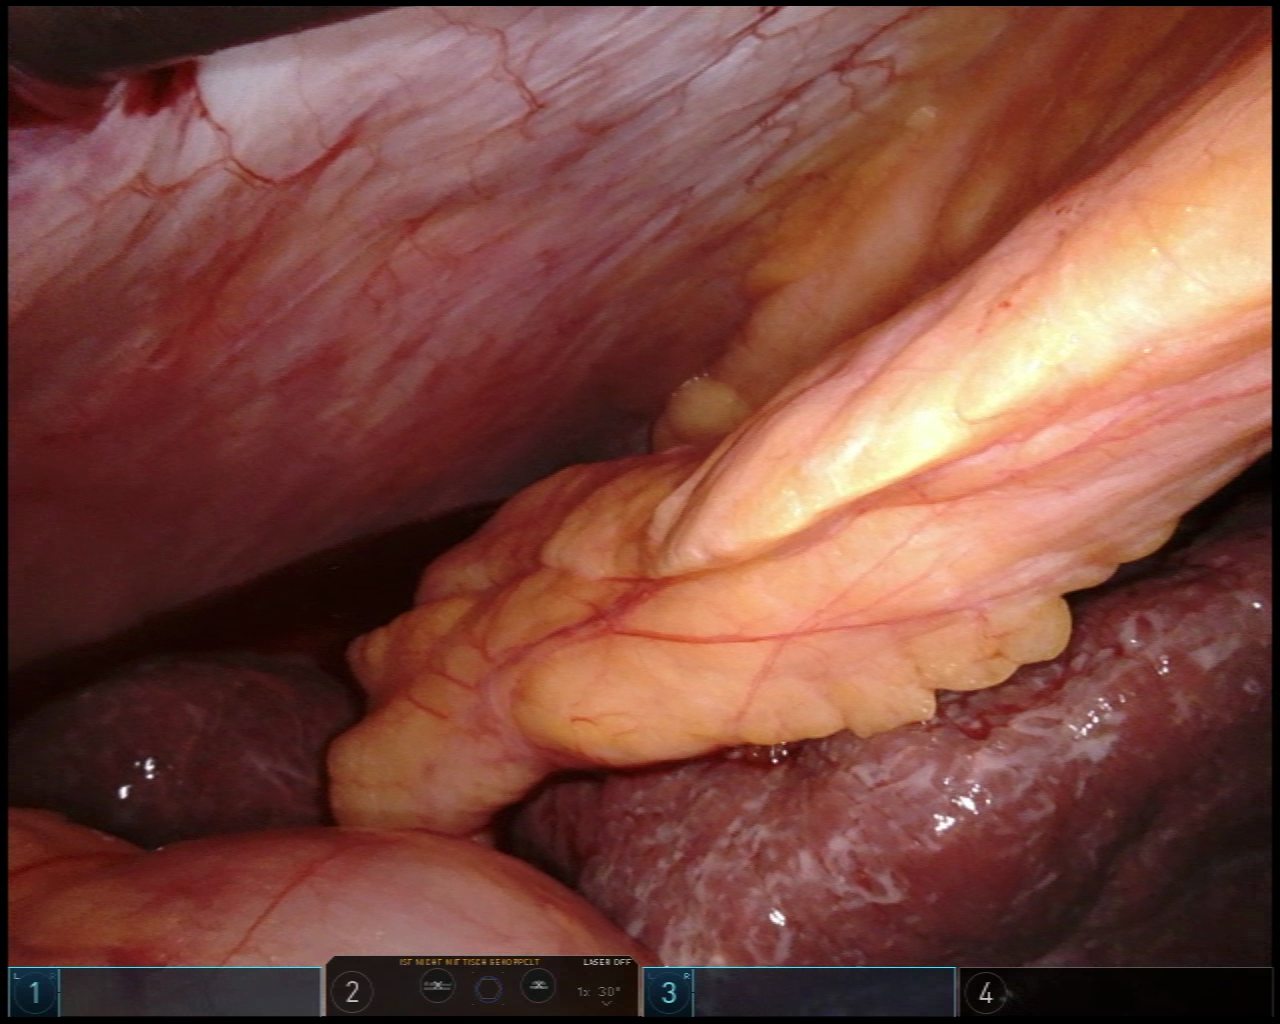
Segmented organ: liver
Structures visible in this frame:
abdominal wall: yes
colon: yes
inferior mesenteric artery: no
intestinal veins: no
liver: yes
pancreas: no
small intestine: no
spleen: no
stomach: no
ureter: no
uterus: no
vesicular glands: no